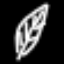
Label: leaf